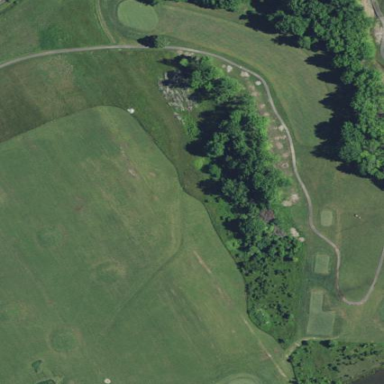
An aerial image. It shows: Rough area in golf course.